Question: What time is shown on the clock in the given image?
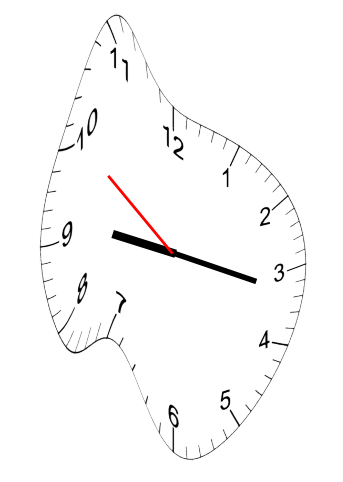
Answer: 09:16:51